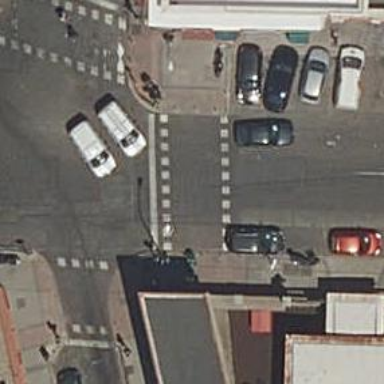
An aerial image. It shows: Footway crossing equipped with traffic signals.